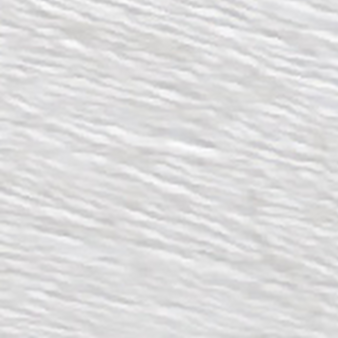
Label: other